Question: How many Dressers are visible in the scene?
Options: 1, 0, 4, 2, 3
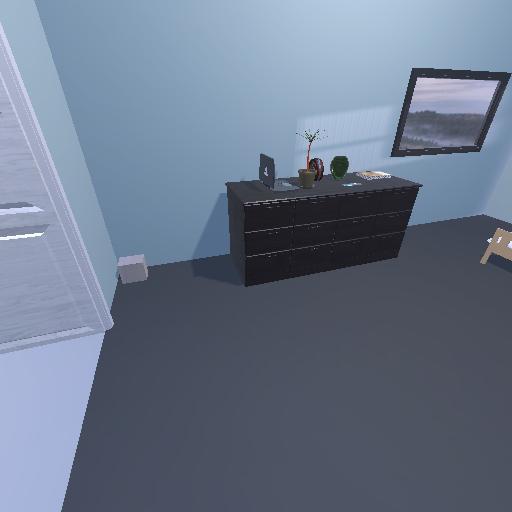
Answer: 1